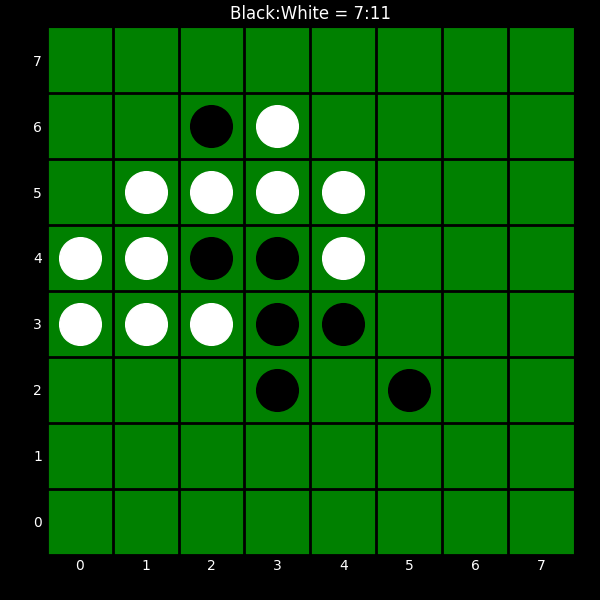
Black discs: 7
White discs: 11